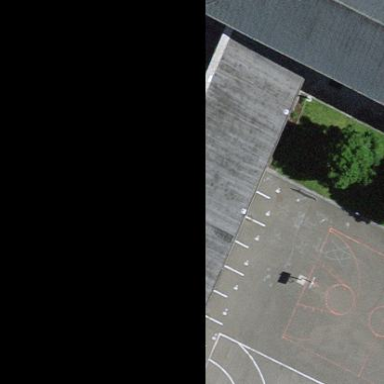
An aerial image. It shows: School building.